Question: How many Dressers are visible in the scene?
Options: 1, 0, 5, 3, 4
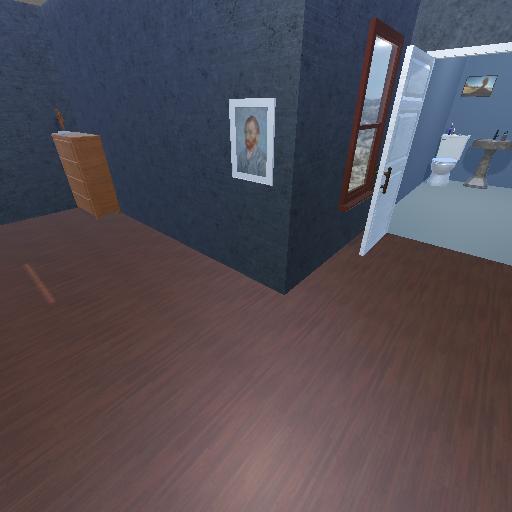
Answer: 1